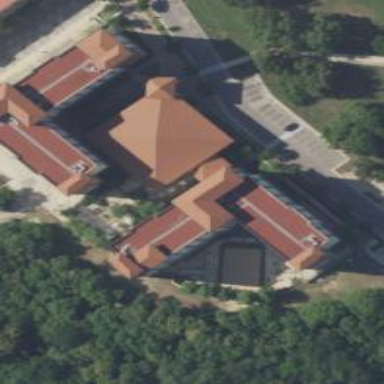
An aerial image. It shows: Dormitory building.